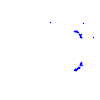
Particle: proton